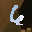
Label: 6